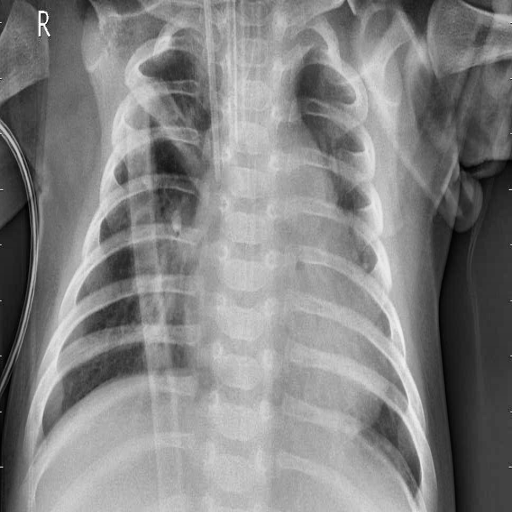
Finding: PNEUMONIA